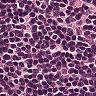
Metastatic tissue present: no